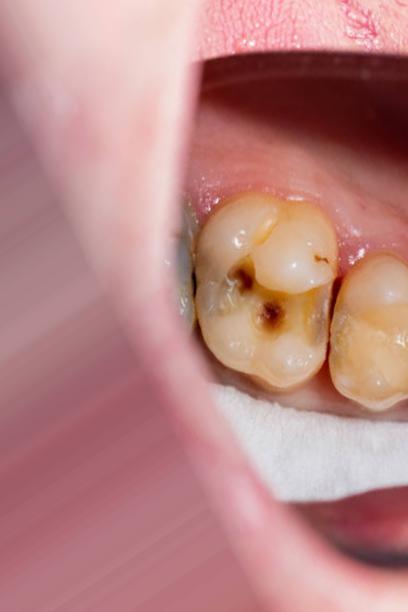
Condition: Caries